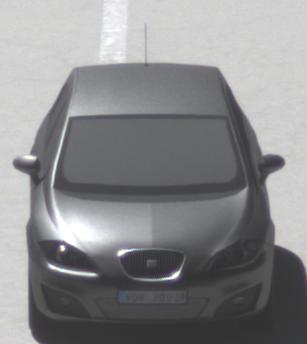
Make: SEAT
Model: Leon 1.4
Detailed model: Leon (1P)
Model produced from: 2009/04
Model produced until: 2010/08
Doors: 5
Color: gray
Road condition: dry road
Daytime: midday
Contrast: high contrast